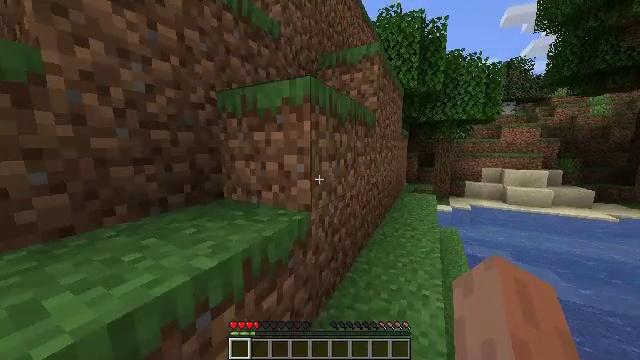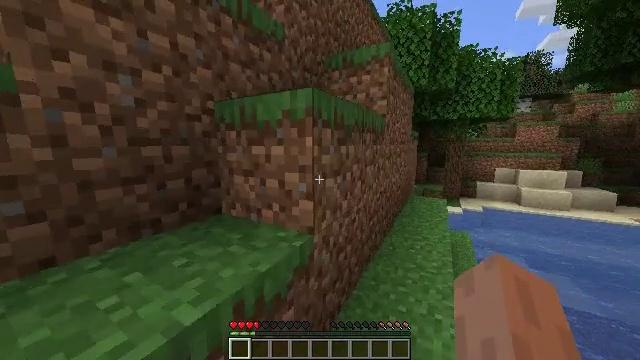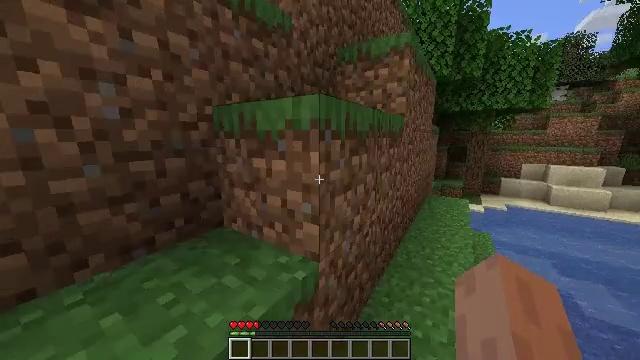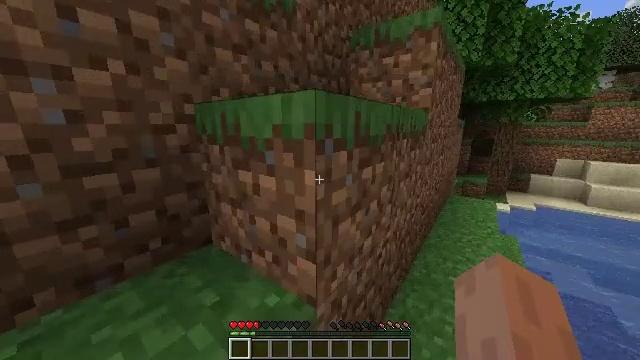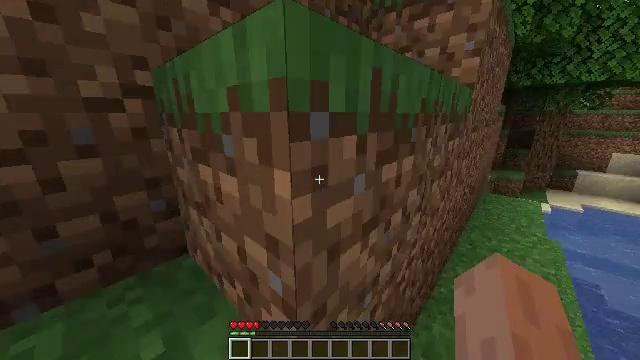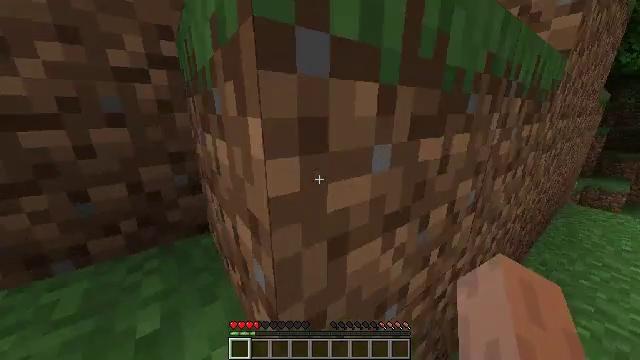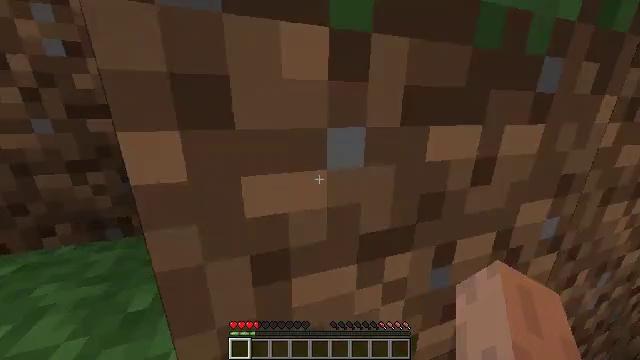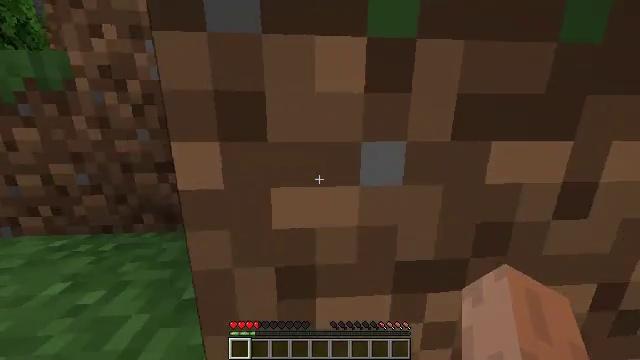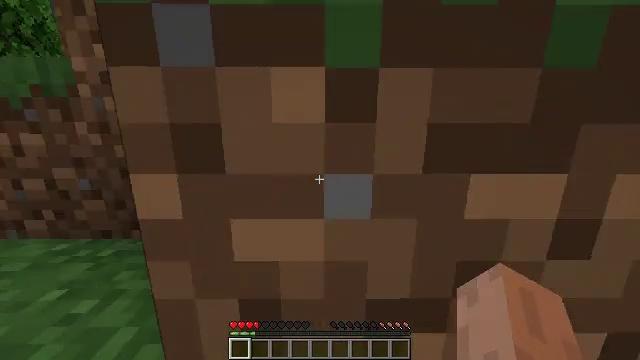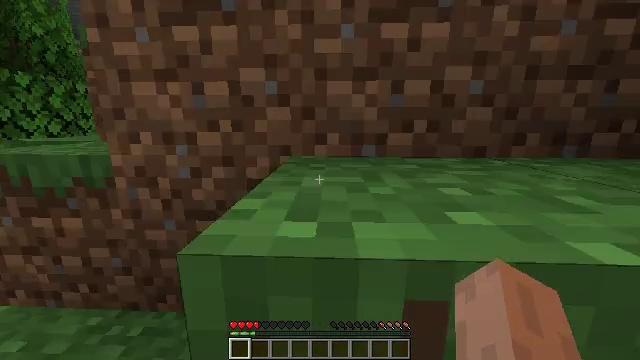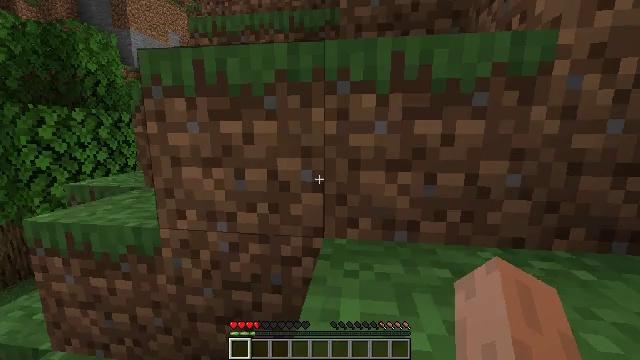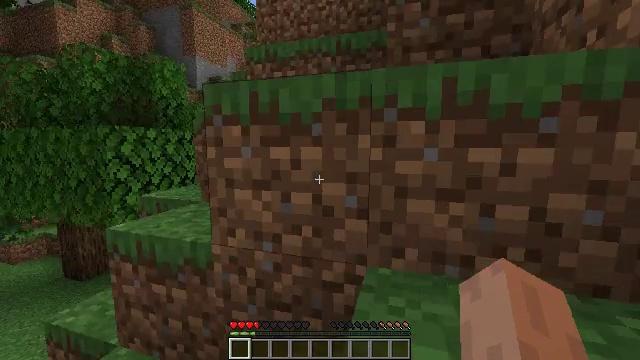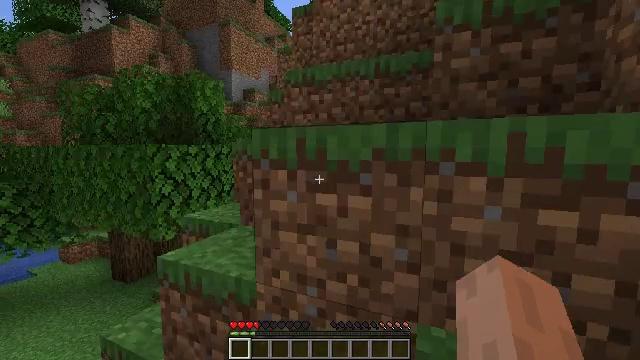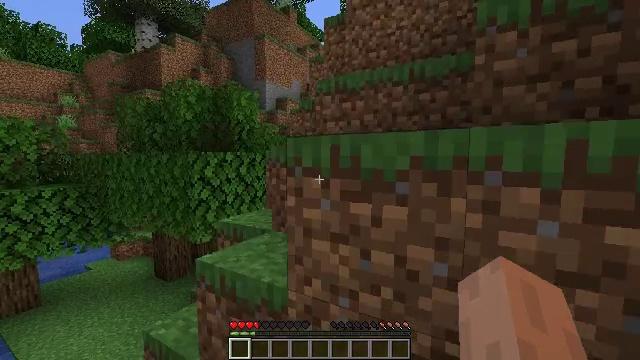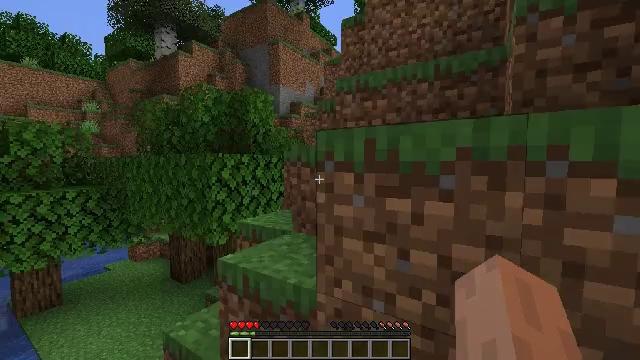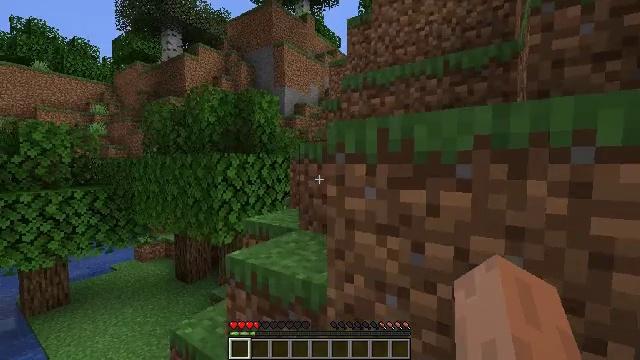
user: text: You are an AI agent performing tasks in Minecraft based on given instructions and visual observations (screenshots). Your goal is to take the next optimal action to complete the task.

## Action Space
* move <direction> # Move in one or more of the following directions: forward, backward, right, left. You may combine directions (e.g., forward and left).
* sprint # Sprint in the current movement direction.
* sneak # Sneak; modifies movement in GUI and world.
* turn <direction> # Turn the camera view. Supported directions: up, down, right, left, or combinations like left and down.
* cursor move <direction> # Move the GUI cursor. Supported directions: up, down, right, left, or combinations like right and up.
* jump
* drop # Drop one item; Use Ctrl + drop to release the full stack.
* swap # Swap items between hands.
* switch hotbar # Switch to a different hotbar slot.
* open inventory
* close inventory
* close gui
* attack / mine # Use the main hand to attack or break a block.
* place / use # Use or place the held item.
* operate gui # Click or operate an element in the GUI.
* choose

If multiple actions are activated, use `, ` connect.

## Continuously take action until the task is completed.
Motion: motion action
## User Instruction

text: Break the birch leaves block.
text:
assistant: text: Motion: move forward, sprint, turn left, jump
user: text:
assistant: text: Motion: move forward, sprint, turn left and down, jump
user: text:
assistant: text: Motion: move forward, sprint, turn left and down, jump
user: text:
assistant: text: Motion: move forward and move left, sprint, turn left and down, jump
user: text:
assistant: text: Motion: move forward and move left, sprint, turn left, jump
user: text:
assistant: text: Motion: move forward and move left, sprint, turn left and up, jump
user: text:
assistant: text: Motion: move forward and move left, sprint, turn left and up, jump
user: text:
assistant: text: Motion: move forward and move left, sprint, turn left, jump
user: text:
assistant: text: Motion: move forward and move left, sprint, turn left, jump
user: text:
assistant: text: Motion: move forward and move left, sprint, turn left and up, jump
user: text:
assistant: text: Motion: move forward and move left, sprint, turn left and up, jump
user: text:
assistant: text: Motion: move forward and move left, sprint, turn left and up, jump
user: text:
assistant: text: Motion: move forward and move left, sprint, turn left and up, jump
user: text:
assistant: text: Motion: move forward and move left, sprint, turn left and up, jump
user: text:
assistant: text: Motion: move forward and move left, sprint, jump
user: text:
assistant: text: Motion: move forward and move left, sprint, turn left and up, jump
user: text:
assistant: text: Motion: move forward and move left, sprint, turn left, jump
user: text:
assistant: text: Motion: move forward and move left, sprint, jump
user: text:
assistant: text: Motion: move forward and move left, sprint, jump
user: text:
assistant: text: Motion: move forward and move left, sprint, turn right, jump
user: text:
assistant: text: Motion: move forward, sprint, turn right, jump
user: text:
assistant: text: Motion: move forward, sprint, turn right, jump
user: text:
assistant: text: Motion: move forward, sprint, turn right, jump
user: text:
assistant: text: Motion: move forward, sprint, turn right, jump
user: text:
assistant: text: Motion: move forward, sprint, turn right, jump
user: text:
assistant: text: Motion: move forward, sprint, turn right, jump
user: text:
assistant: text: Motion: move forward, sprint, turn right, jump
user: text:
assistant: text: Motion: move forward, sprint, turn right and up, jump
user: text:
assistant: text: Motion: move forward, sprint, turn right and up, jump
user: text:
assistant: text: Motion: move forward, sprint, turn right, jump